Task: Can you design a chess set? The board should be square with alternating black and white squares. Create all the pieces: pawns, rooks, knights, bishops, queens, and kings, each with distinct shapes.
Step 3922:
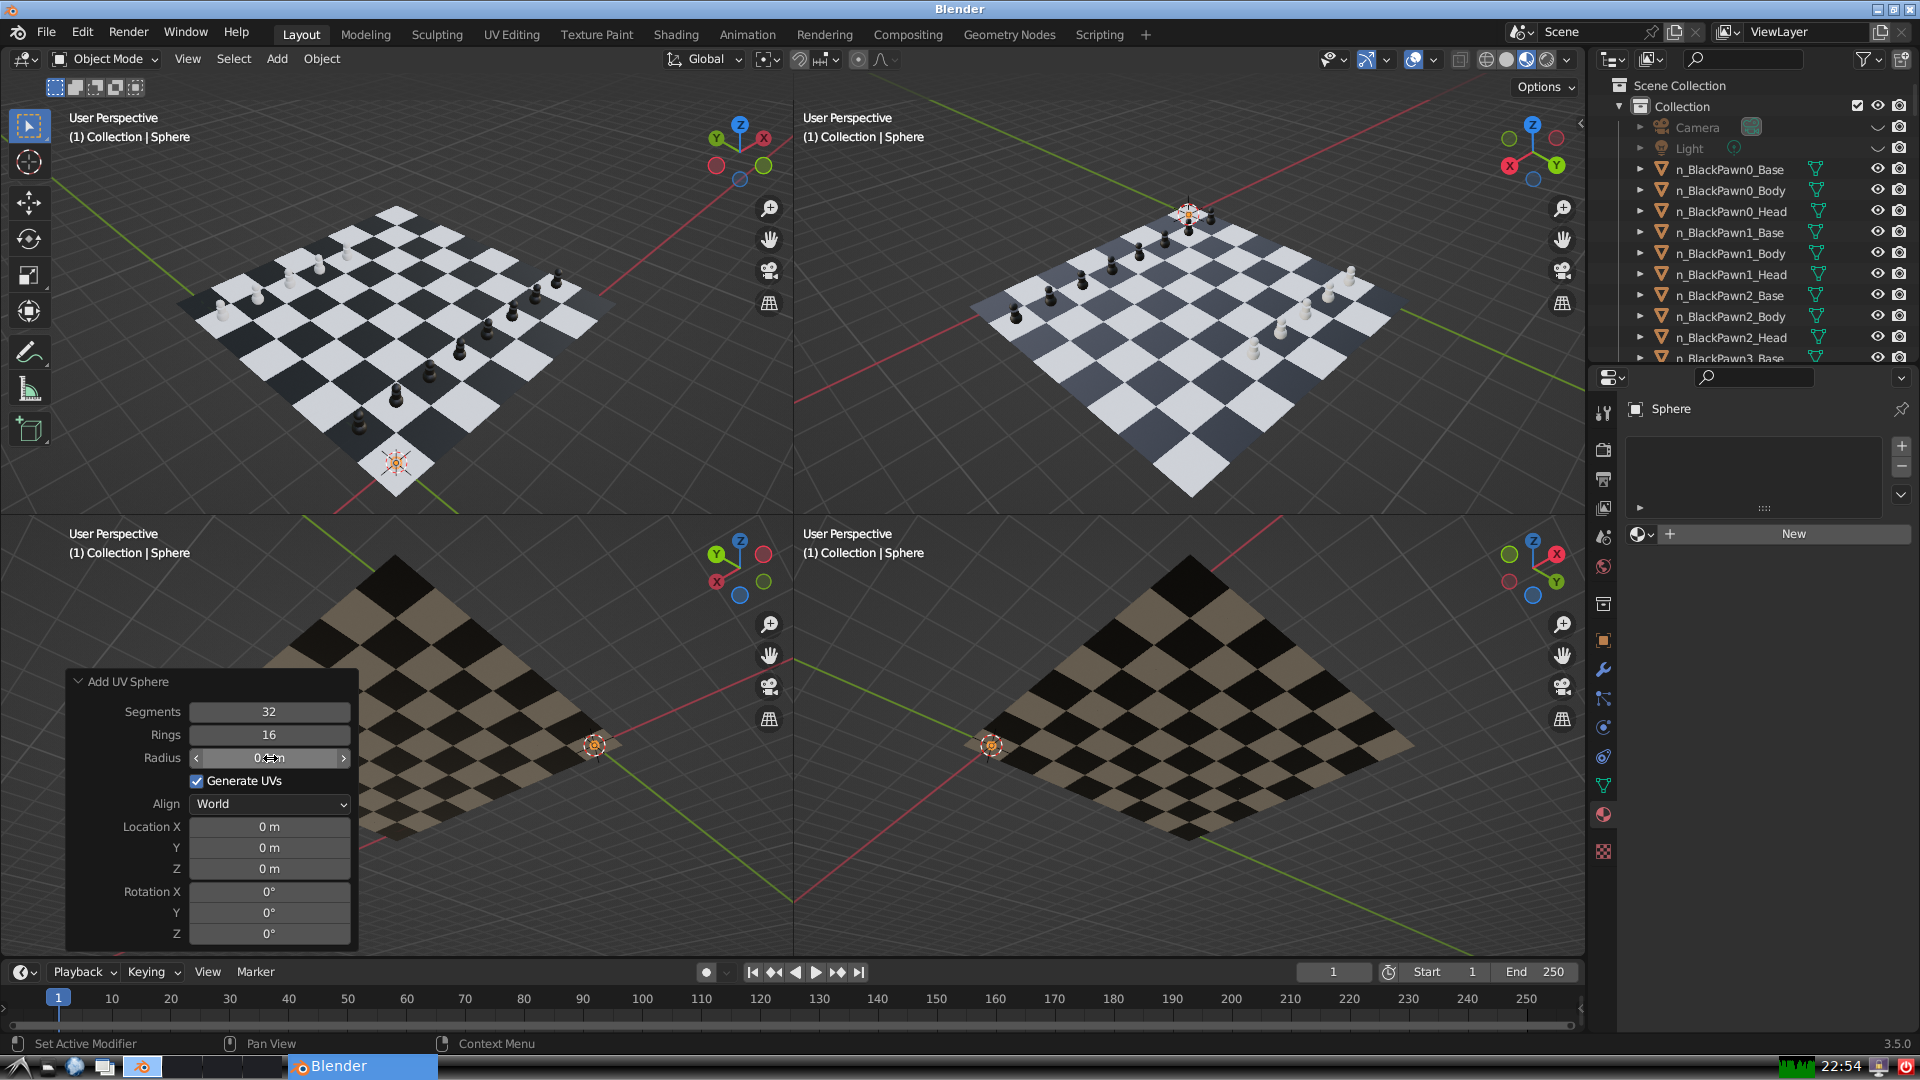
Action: click: no